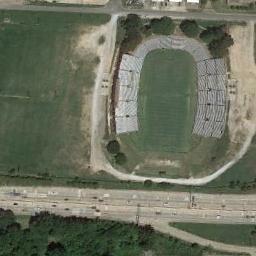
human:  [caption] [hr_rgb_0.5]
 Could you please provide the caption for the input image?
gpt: The stadium is on the grass next to some trees .

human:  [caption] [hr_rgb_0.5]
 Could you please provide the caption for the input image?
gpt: Several buildings are beside the stadium .

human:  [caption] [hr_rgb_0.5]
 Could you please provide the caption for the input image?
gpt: Oval gymnasium is built on the lawn, A distance from the forest .

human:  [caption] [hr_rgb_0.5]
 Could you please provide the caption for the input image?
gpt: This stadium has a row of white signs on each side .

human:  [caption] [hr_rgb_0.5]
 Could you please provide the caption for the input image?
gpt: There are some green trees and green meadows beside the stadium .